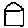
Label: house